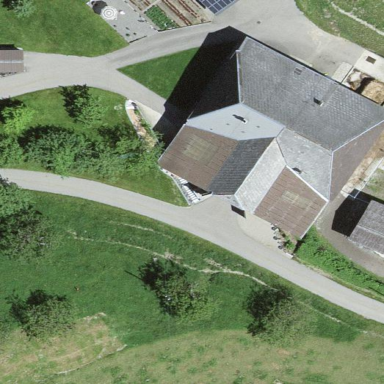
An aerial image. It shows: Farm building.